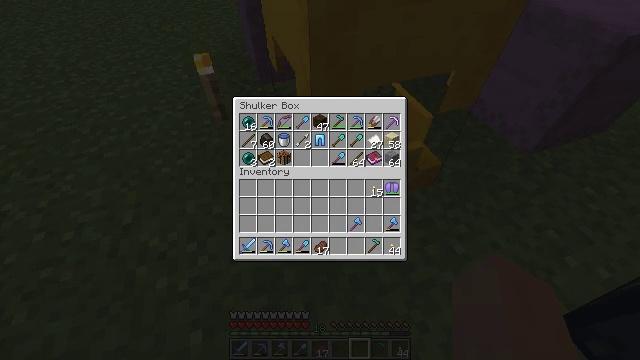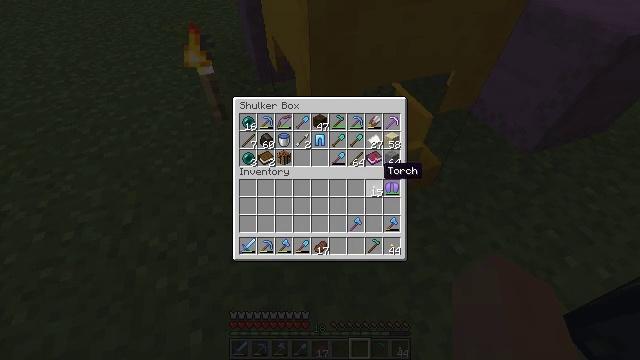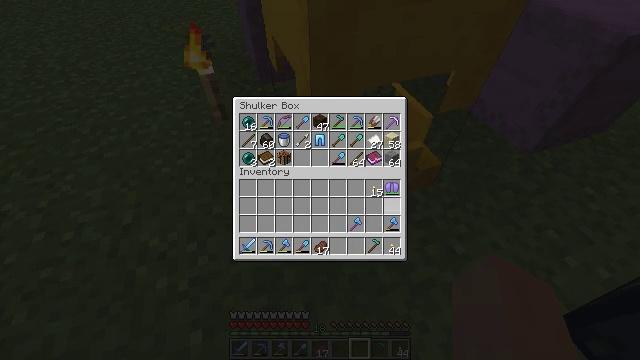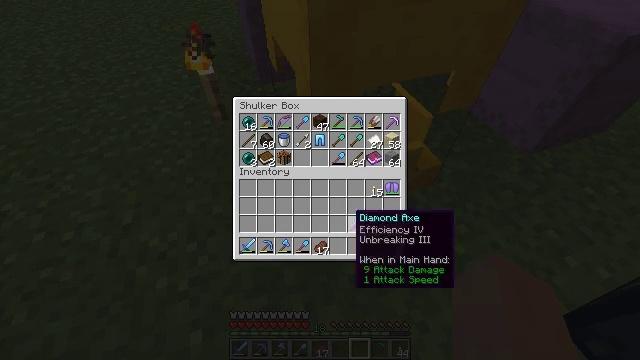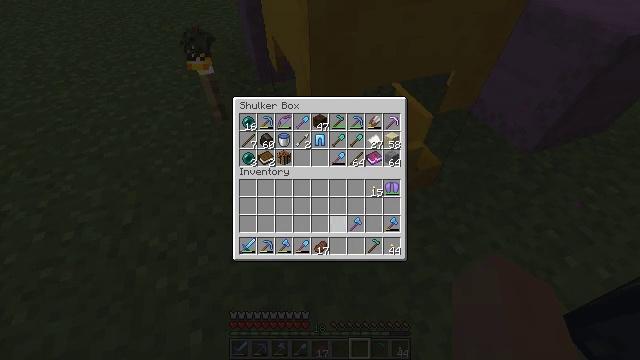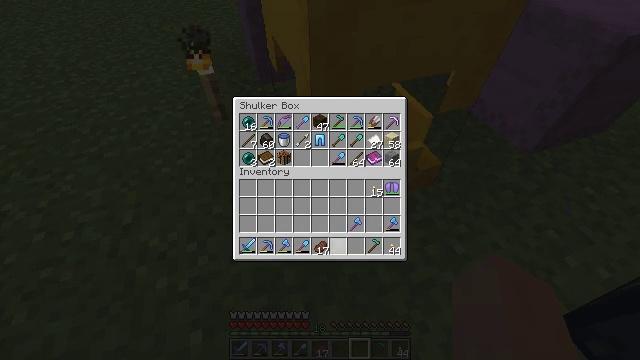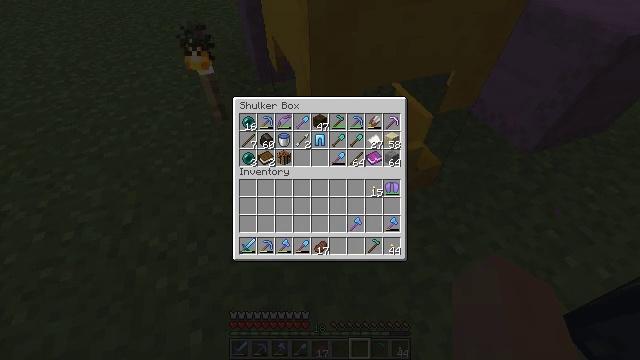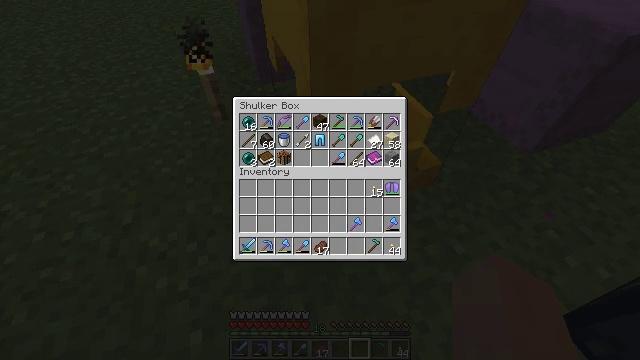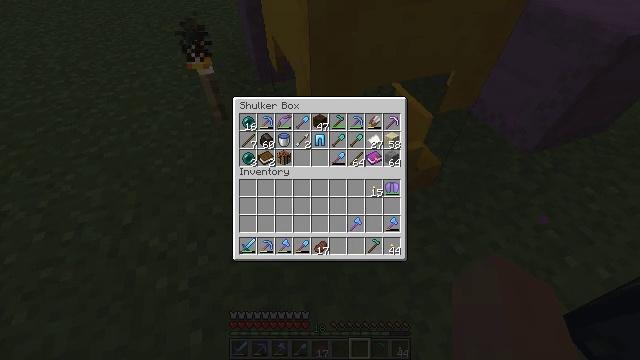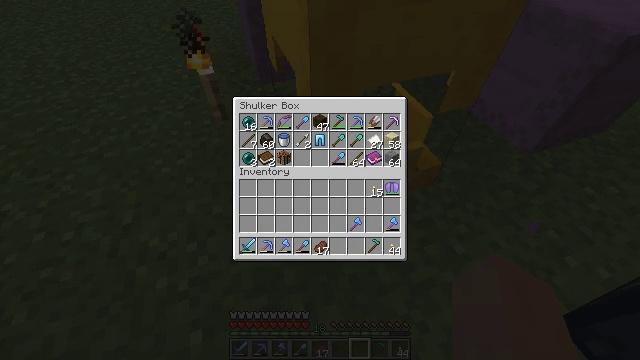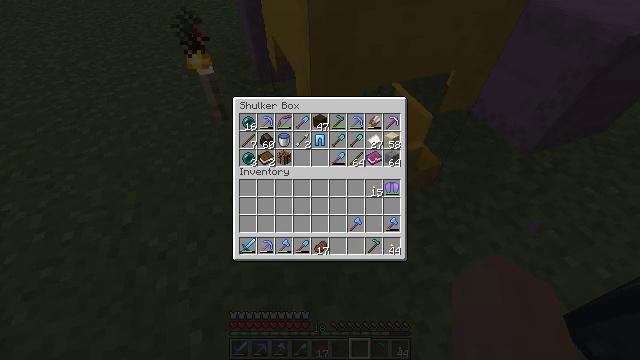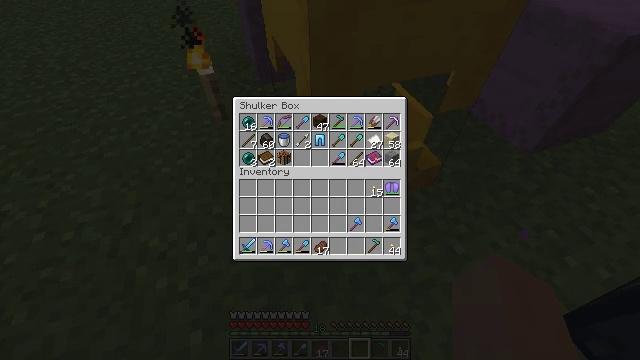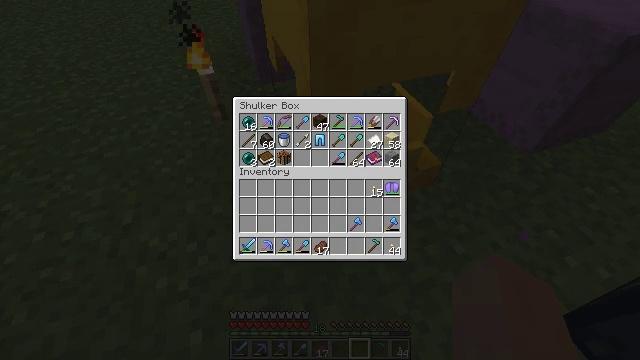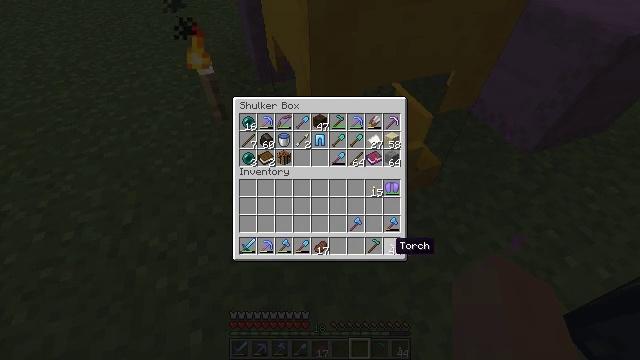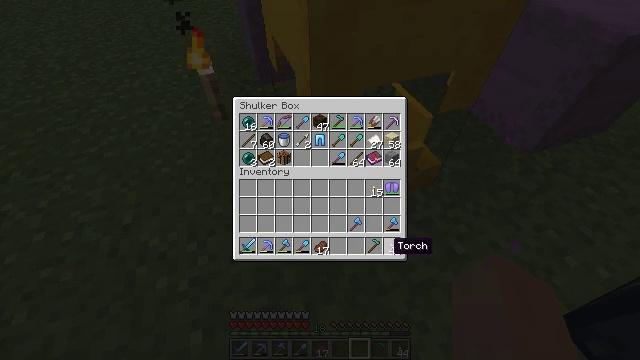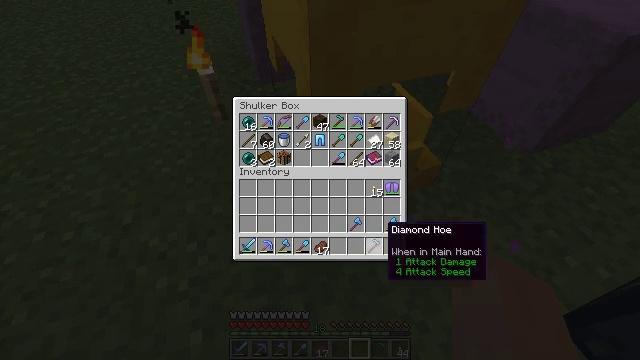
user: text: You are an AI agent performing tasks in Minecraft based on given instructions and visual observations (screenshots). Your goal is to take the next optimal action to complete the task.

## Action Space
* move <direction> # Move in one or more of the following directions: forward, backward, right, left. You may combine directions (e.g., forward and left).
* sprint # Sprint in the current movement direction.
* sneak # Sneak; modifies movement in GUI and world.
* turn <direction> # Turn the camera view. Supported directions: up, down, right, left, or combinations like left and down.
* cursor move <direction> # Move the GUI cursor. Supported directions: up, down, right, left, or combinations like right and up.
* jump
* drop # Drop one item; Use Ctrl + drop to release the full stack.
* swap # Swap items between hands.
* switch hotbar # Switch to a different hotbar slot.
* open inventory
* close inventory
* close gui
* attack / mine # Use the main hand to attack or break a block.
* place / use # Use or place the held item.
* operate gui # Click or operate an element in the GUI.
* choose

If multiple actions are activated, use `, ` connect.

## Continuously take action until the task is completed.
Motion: motion action
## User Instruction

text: Retrieve the yellow shulker box for storage.
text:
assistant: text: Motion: no_op
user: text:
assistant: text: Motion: cursor move right and down
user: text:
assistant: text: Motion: cursor move left and down
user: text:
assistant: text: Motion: cursor move left
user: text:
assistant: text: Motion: cursor move left and down
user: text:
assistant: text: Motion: cursor move down
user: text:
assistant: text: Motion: cursor move down
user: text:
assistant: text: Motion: cursor move right
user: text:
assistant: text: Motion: cursor move right and down
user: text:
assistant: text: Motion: cursor move right and up
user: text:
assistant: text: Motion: cursor move up
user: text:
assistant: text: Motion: cursor move left
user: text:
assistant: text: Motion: cursor move left
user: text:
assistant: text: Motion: no_op
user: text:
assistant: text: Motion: cursor move up
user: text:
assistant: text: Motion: cursor move left and up
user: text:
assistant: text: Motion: cursor move up
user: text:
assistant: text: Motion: no_op
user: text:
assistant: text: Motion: no_op
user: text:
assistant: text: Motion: operate gui
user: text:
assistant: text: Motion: operate gui
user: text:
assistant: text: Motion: cursor move right and down
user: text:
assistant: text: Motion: cursor move right and down
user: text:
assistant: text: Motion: cursor move down
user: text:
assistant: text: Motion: no_op
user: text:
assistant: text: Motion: no_op
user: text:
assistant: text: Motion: operate gui
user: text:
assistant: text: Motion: operate gui
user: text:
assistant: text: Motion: operate gui
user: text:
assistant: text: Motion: no_op